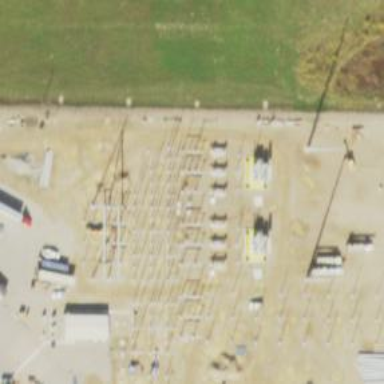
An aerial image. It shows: Switch for power supply.